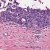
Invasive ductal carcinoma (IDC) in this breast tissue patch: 0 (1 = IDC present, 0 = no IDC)